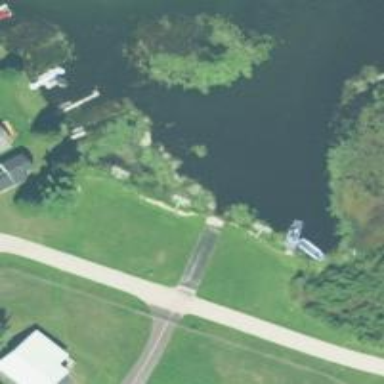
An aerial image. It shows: Slipway on leisure land.